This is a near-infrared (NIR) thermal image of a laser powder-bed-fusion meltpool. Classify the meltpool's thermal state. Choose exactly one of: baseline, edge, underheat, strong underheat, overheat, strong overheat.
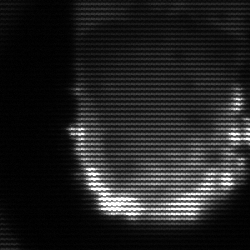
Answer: baseline